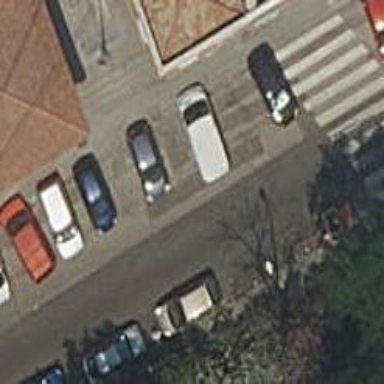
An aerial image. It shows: Pedestrian road.